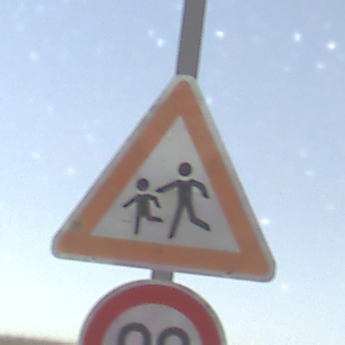
Verkehrszeichen: KinderRechts
Zusatzzeichen unten: Geschwindigkeit90
Umgebung: Outdoor, Nature
Tageszeit: Night
Wetter: Clear
Licht: Natural
Jahreszeit: NotSpecified
Kontrast: HighContrast